Field crop: maize
Growth stage: 2
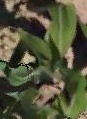
Species: maize